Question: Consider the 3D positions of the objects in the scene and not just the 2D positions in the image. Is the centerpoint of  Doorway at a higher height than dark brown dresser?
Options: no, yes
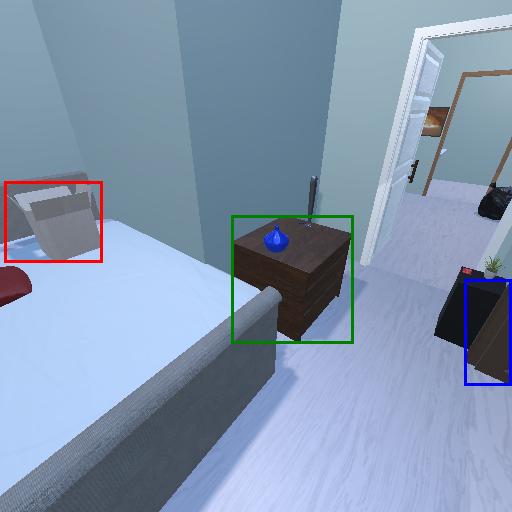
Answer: no